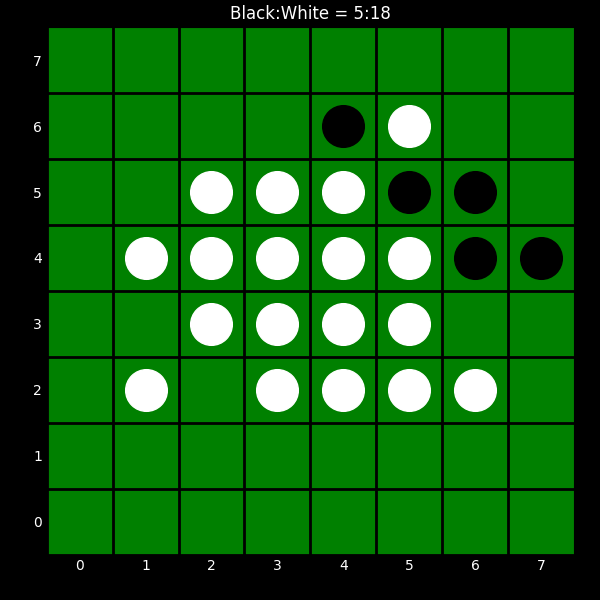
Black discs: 5
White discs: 18